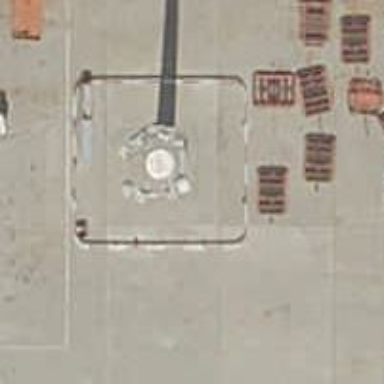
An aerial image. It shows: Mast structure.